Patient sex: M
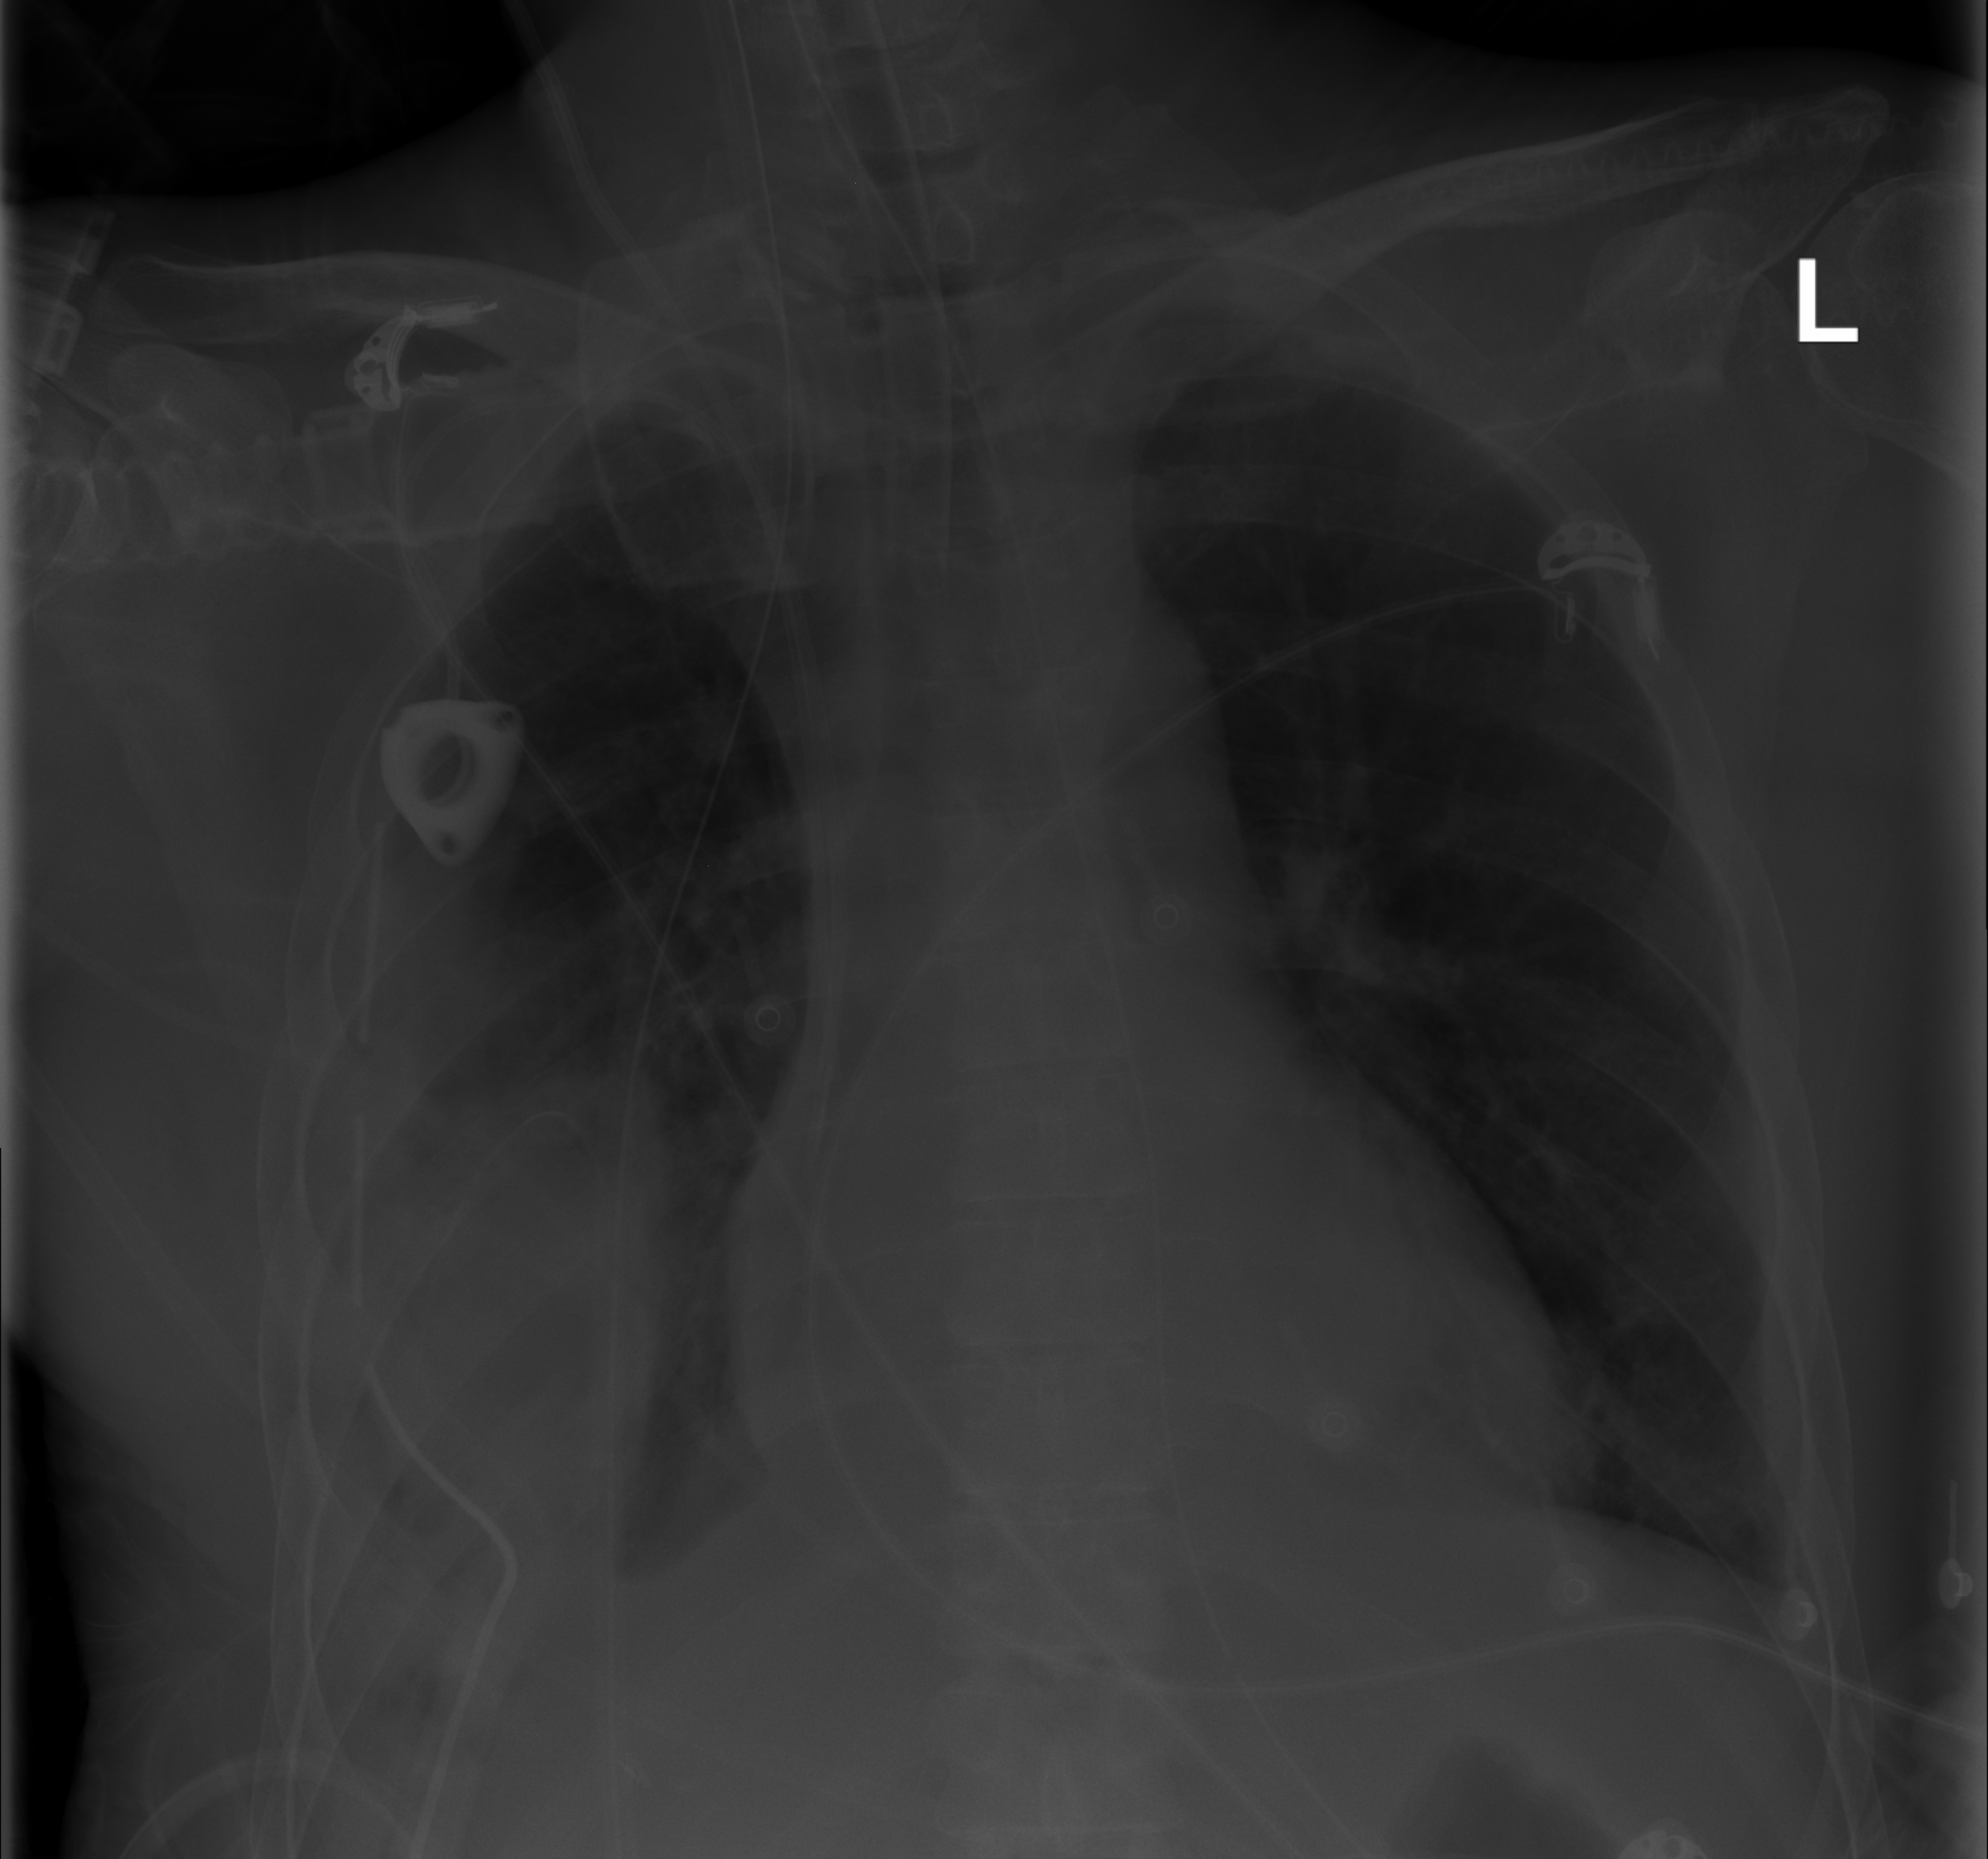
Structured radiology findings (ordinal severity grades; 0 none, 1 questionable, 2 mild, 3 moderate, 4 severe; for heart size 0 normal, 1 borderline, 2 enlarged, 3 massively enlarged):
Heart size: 0
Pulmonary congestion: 0
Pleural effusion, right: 3
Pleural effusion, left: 0
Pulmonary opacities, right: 0
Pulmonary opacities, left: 0
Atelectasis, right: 3
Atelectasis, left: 0